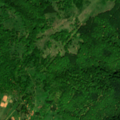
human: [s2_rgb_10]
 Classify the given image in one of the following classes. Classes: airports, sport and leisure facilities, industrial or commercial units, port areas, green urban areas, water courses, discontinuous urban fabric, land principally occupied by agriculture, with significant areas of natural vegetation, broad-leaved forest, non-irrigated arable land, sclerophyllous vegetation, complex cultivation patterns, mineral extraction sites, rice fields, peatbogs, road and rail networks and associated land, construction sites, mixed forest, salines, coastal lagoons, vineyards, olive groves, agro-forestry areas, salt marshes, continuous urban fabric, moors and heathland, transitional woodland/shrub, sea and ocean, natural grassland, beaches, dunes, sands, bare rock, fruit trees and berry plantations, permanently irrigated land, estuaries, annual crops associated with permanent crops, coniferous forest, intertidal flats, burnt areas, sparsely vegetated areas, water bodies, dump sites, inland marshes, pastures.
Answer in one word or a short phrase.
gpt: broad-leaved forest, natural grassland, transitional woodland/shrub